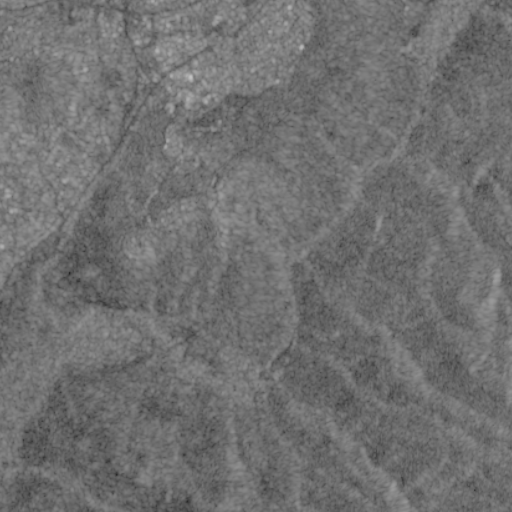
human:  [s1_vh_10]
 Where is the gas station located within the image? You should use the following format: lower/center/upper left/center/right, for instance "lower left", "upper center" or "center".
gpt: The gas station is located in the upper left of the image.
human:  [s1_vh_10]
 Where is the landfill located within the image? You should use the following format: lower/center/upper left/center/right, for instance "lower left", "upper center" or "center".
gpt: The landfill is located in the upper right of the image.
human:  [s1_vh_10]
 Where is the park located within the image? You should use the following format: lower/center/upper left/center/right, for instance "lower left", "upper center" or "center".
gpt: The park is located in the upper left of the image.
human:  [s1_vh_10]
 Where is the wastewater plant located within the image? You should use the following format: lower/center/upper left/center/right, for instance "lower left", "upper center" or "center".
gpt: The wastewater plant is located in the upper right of the image.
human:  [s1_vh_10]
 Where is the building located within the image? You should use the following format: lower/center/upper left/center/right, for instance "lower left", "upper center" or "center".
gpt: The building is located in the upper left of the image.
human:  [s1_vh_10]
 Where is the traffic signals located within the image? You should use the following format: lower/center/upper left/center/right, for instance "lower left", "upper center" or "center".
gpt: The traffic signals is located in the upper left of the image.
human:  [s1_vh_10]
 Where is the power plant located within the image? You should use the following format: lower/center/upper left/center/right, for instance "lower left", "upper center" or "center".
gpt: There is no power plant in the image.

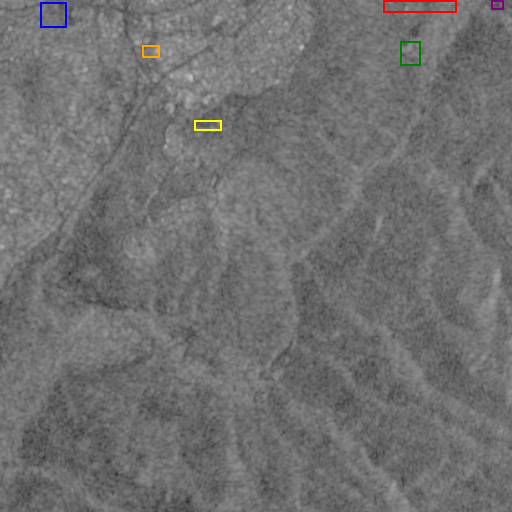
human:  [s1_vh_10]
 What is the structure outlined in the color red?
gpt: The structure outlined in red is a landfill.
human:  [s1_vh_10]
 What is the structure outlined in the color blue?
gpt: The structure outlined in blue is a park.
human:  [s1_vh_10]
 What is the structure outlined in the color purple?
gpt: The structure outlined in purple is a parking lot.
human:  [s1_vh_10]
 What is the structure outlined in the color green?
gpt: The structure outlined in green is a wastewater plant.
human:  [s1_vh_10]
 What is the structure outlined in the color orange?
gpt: The structure outlined in orange is a building.
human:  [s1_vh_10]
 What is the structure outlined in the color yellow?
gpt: The structure outlined in yellow is a building.
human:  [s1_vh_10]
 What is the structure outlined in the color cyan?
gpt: There is no cyan outline.